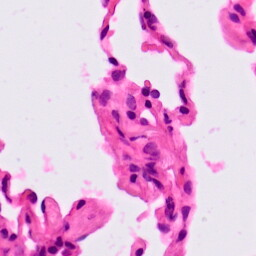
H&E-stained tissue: Lung